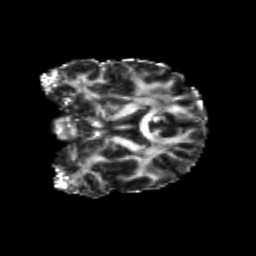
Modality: FA
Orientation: coronal
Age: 23
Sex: female
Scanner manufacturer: siemens
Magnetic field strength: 3 T
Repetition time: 3.5 s
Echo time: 0.104 s